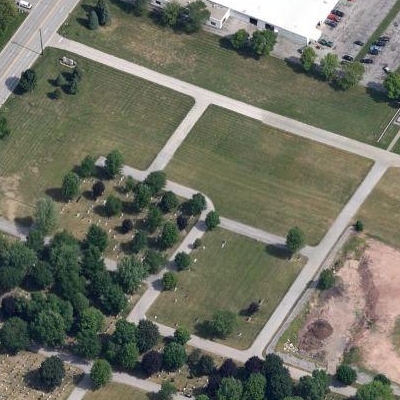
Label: Grass